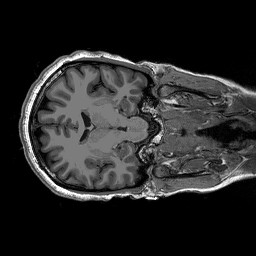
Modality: T1w
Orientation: axial
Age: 27
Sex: female